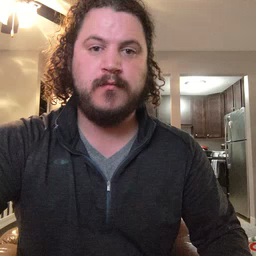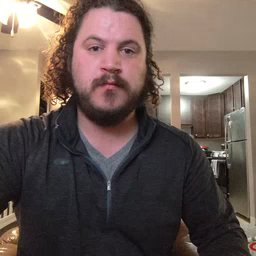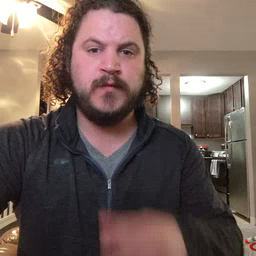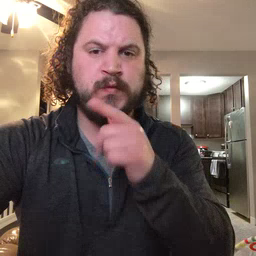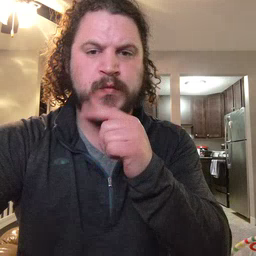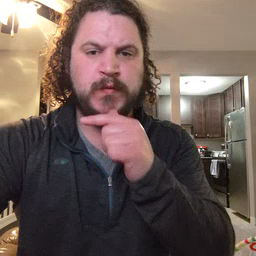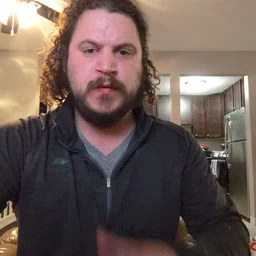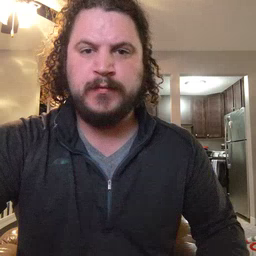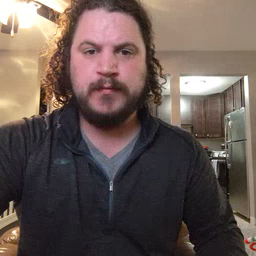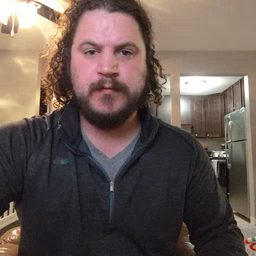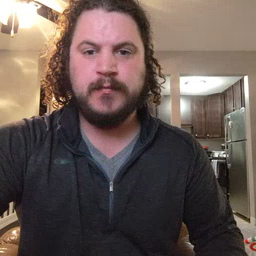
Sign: who